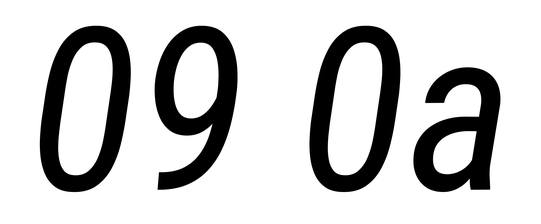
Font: Roboto-Italic_Condensed_Italic